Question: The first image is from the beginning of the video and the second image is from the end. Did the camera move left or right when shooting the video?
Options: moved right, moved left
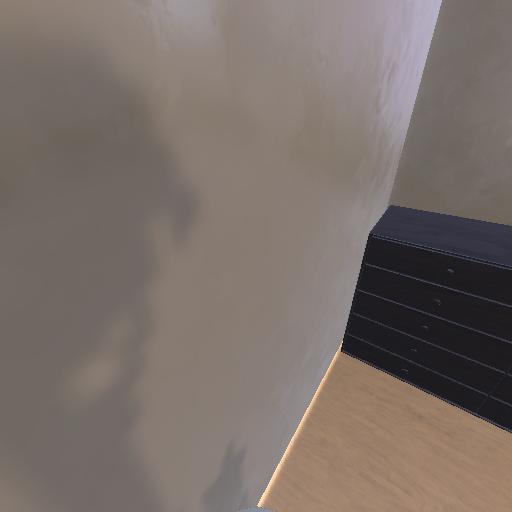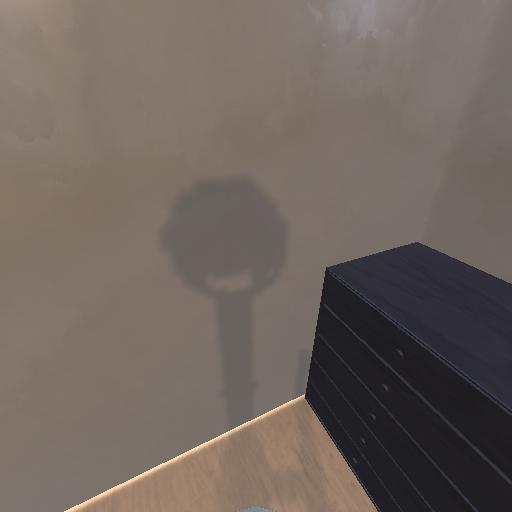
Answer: moved right